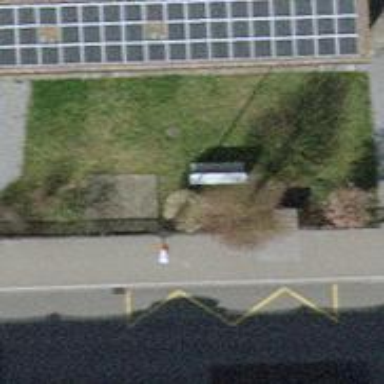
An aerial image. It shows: Aerial orange pipeline marker.